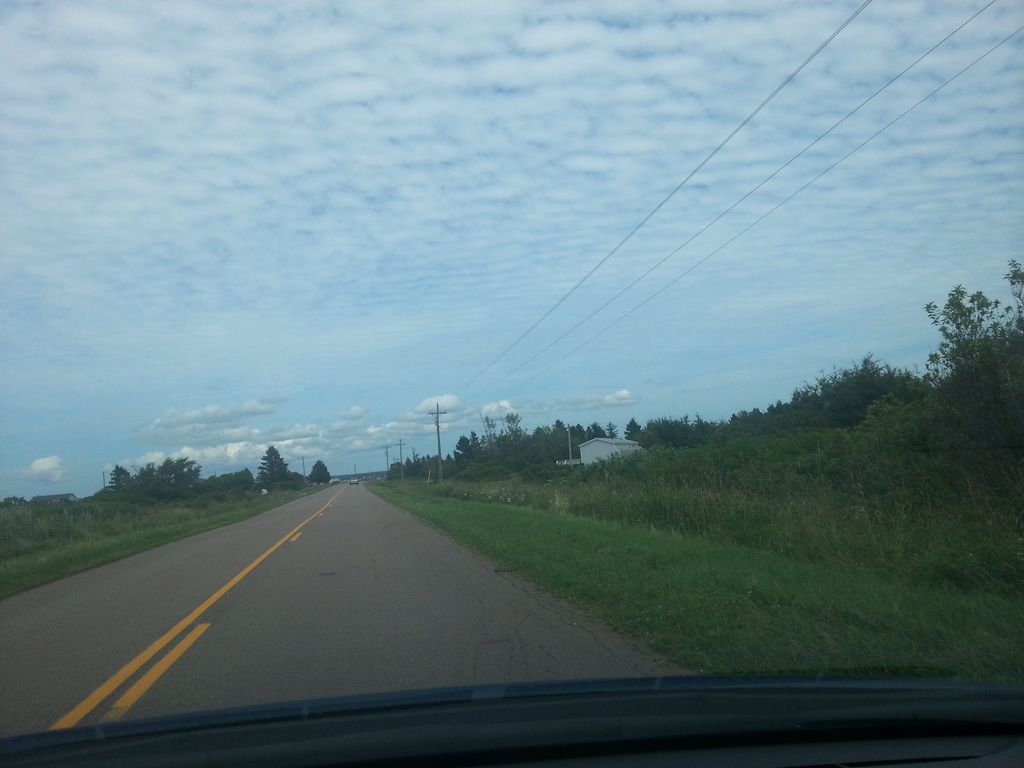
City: charlottetown